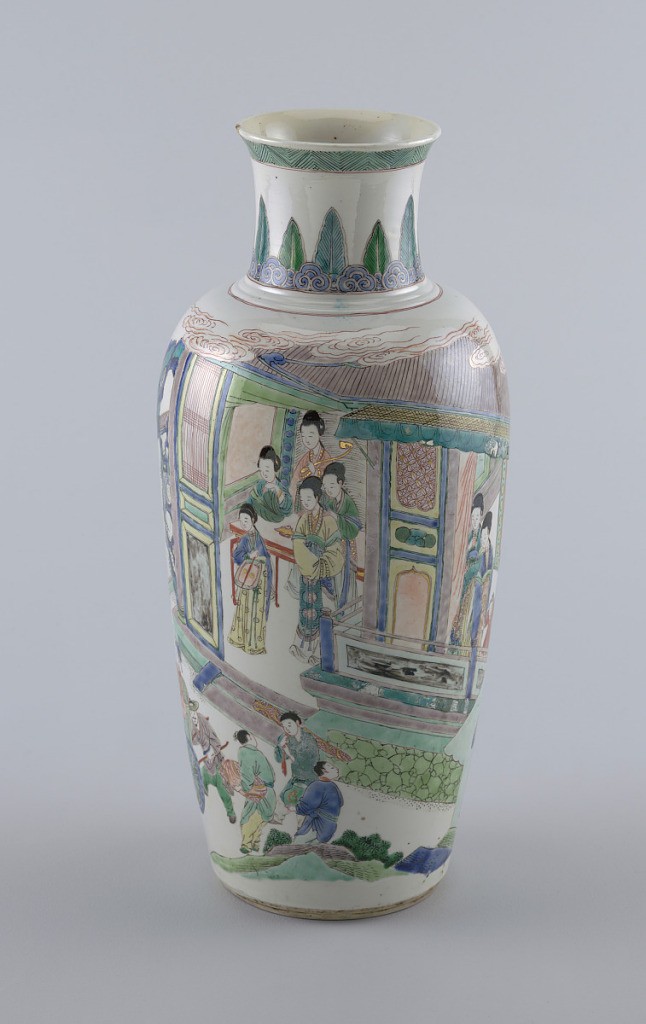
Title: Vase
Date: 17th–18th century
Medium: Enameled and glazed porcelain
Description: "Famille verte" decoration; oviform vase; the sides depicting women watching from a doorway as a nobleman departs in a rickshaw.